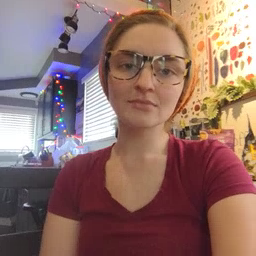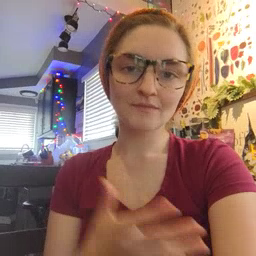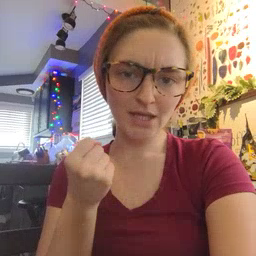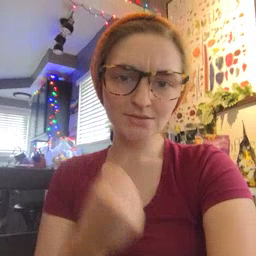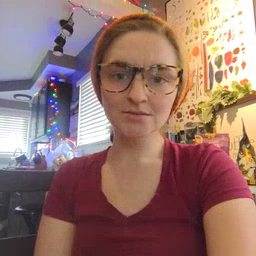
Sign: fast